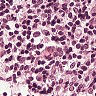
Metastatic tissue present: no